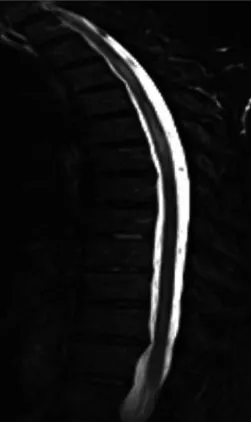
MRI of the thoracic spine in saggital view - T4-7 non-enhancing intramedullary lesion suggestive of transverse myelitis.
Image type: radiology (mri)